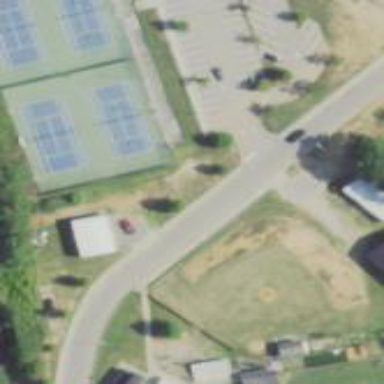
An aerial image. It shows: Tennis court on the leisure land pitch.